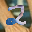
Label: 2